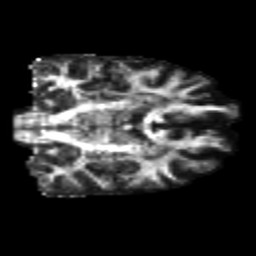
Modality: FA
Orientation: coronal
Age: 24
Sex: male
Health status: healthy
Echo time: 0.074 s